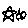
Label: star